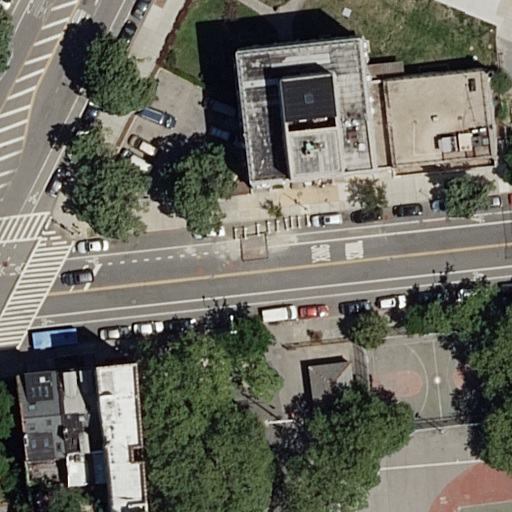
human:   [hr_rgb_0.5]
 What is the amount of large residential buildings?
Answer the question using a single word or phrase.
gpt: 1

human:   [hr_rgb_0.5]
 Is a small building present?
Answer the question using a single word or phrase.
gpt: yes

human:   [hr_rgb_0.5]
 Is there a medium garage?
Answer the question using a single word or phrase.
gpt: no

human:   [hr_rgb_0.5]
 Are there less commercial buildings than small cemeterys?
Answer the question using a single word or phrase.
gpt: no

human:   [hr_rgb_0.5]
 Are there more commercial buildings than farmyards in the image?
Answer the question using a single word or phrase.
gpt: no

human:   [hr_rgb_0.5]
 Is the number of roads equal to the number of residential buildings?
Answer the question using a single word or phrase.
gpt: no

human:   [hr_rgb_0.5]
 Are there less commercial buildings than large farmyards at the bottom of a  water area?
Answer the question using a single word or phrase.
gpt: no

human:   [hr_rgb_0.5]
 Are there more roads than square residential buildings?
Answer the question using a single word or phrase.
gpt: yes

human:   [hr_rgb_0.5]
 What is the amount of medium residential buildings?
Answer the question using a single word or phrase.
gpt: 3

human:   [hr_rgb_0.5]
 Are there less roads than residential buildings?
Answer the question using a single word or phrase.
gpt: no

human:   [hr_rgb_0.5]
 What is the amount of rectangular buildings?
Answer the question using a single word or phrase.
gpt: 4

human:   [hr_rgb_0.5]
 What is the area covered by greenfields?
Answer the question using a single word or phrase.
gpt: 0m2

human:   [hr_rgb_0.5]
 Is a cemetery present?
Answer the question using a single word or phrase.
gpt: no

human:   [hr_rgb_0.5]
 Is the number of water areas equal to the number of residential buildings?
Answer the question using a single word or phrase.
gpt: no

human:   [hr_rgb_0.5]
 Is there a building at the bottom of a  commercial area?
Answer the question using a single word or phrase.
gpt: no

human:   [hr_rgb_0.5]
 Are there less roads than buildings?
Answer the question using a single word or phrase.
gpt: no

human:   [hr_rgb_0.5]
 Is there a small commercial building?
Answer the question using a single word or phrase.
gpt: no

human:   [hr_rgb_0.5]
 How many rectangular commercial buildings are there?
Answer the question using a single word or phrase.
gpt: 0

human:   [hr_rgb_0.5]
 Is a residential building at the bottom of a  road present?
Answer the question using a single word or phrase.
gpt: yes

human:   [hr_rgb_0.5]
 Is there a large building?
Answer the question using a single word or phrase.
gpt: yes

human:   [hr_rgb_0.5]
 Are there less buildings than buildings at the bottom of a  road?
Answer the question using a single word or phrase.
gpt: no

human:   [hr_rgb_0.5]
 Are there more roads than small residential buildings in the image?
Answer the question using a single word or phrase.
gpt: yes

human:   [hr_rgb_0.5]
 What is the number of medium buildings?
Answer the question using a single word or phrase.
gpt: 3

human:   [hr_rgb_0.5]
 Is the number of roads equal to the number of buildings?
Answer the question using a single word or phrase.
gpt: no

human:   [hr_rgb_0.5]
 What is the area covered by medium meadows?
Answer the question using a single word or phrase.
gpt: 0m2

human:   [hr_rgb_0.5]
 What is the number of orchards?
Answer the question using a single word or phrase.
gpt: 0

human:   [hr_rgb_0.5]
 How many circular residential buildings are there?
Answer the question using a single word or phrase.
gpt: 0

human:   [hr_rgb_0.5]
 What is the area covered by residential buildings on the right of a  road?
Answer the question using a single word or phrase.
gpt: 1533m2

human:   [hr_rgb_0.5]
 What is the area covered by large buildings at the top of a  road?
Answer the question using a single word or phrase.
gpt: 1060m2

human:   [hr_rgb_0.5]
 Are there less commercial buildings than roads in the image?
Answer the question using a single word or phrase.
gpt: yes

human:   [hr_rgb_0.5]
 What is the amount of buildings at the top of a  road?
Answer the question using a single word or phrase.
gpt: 1

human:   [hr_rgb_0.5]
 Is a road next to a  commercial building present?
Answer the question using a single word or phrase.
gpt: no

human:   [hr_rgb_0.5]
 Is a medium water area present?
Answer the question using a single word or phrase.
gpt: no

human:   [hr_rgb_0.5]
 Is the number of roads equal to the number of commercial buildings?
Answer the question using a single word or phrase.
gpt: no

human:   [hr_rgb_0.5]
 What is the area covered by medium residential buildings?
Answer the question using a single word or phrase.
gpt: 582m2

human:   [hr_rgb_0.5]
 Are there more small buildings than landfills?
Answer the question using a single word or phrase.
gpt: yes